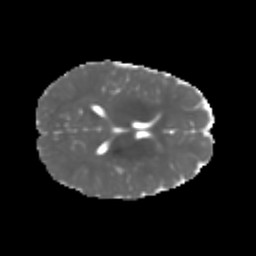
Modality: MD
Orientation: axial
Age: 6
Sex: male
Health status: healthy